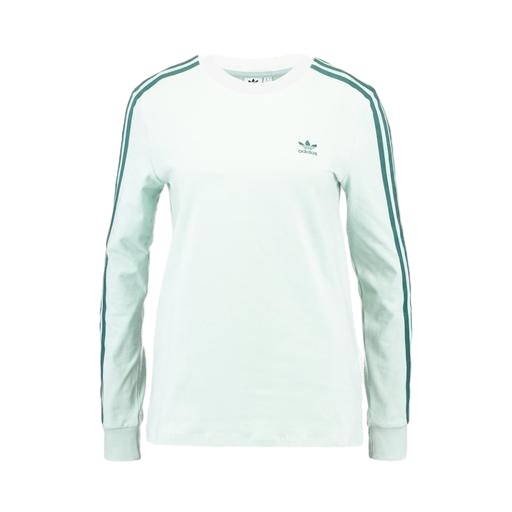
ls tee, green women's striped long-sleeve t-shirt, longsleeve t-shirt, white background